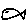
Label: fish